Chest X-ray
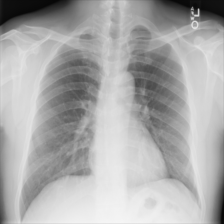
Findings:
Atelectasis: negative
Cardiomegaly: negative
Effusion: negative
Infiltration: negative
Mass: negative
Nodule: negative
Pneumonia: negative
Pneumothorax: negative
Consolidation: negative
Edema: negative
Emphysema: negative
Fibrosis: negative
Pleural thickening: negative
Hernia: negative